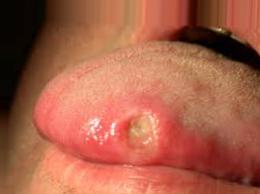
Condition: Mouth Ulcer